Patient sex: M
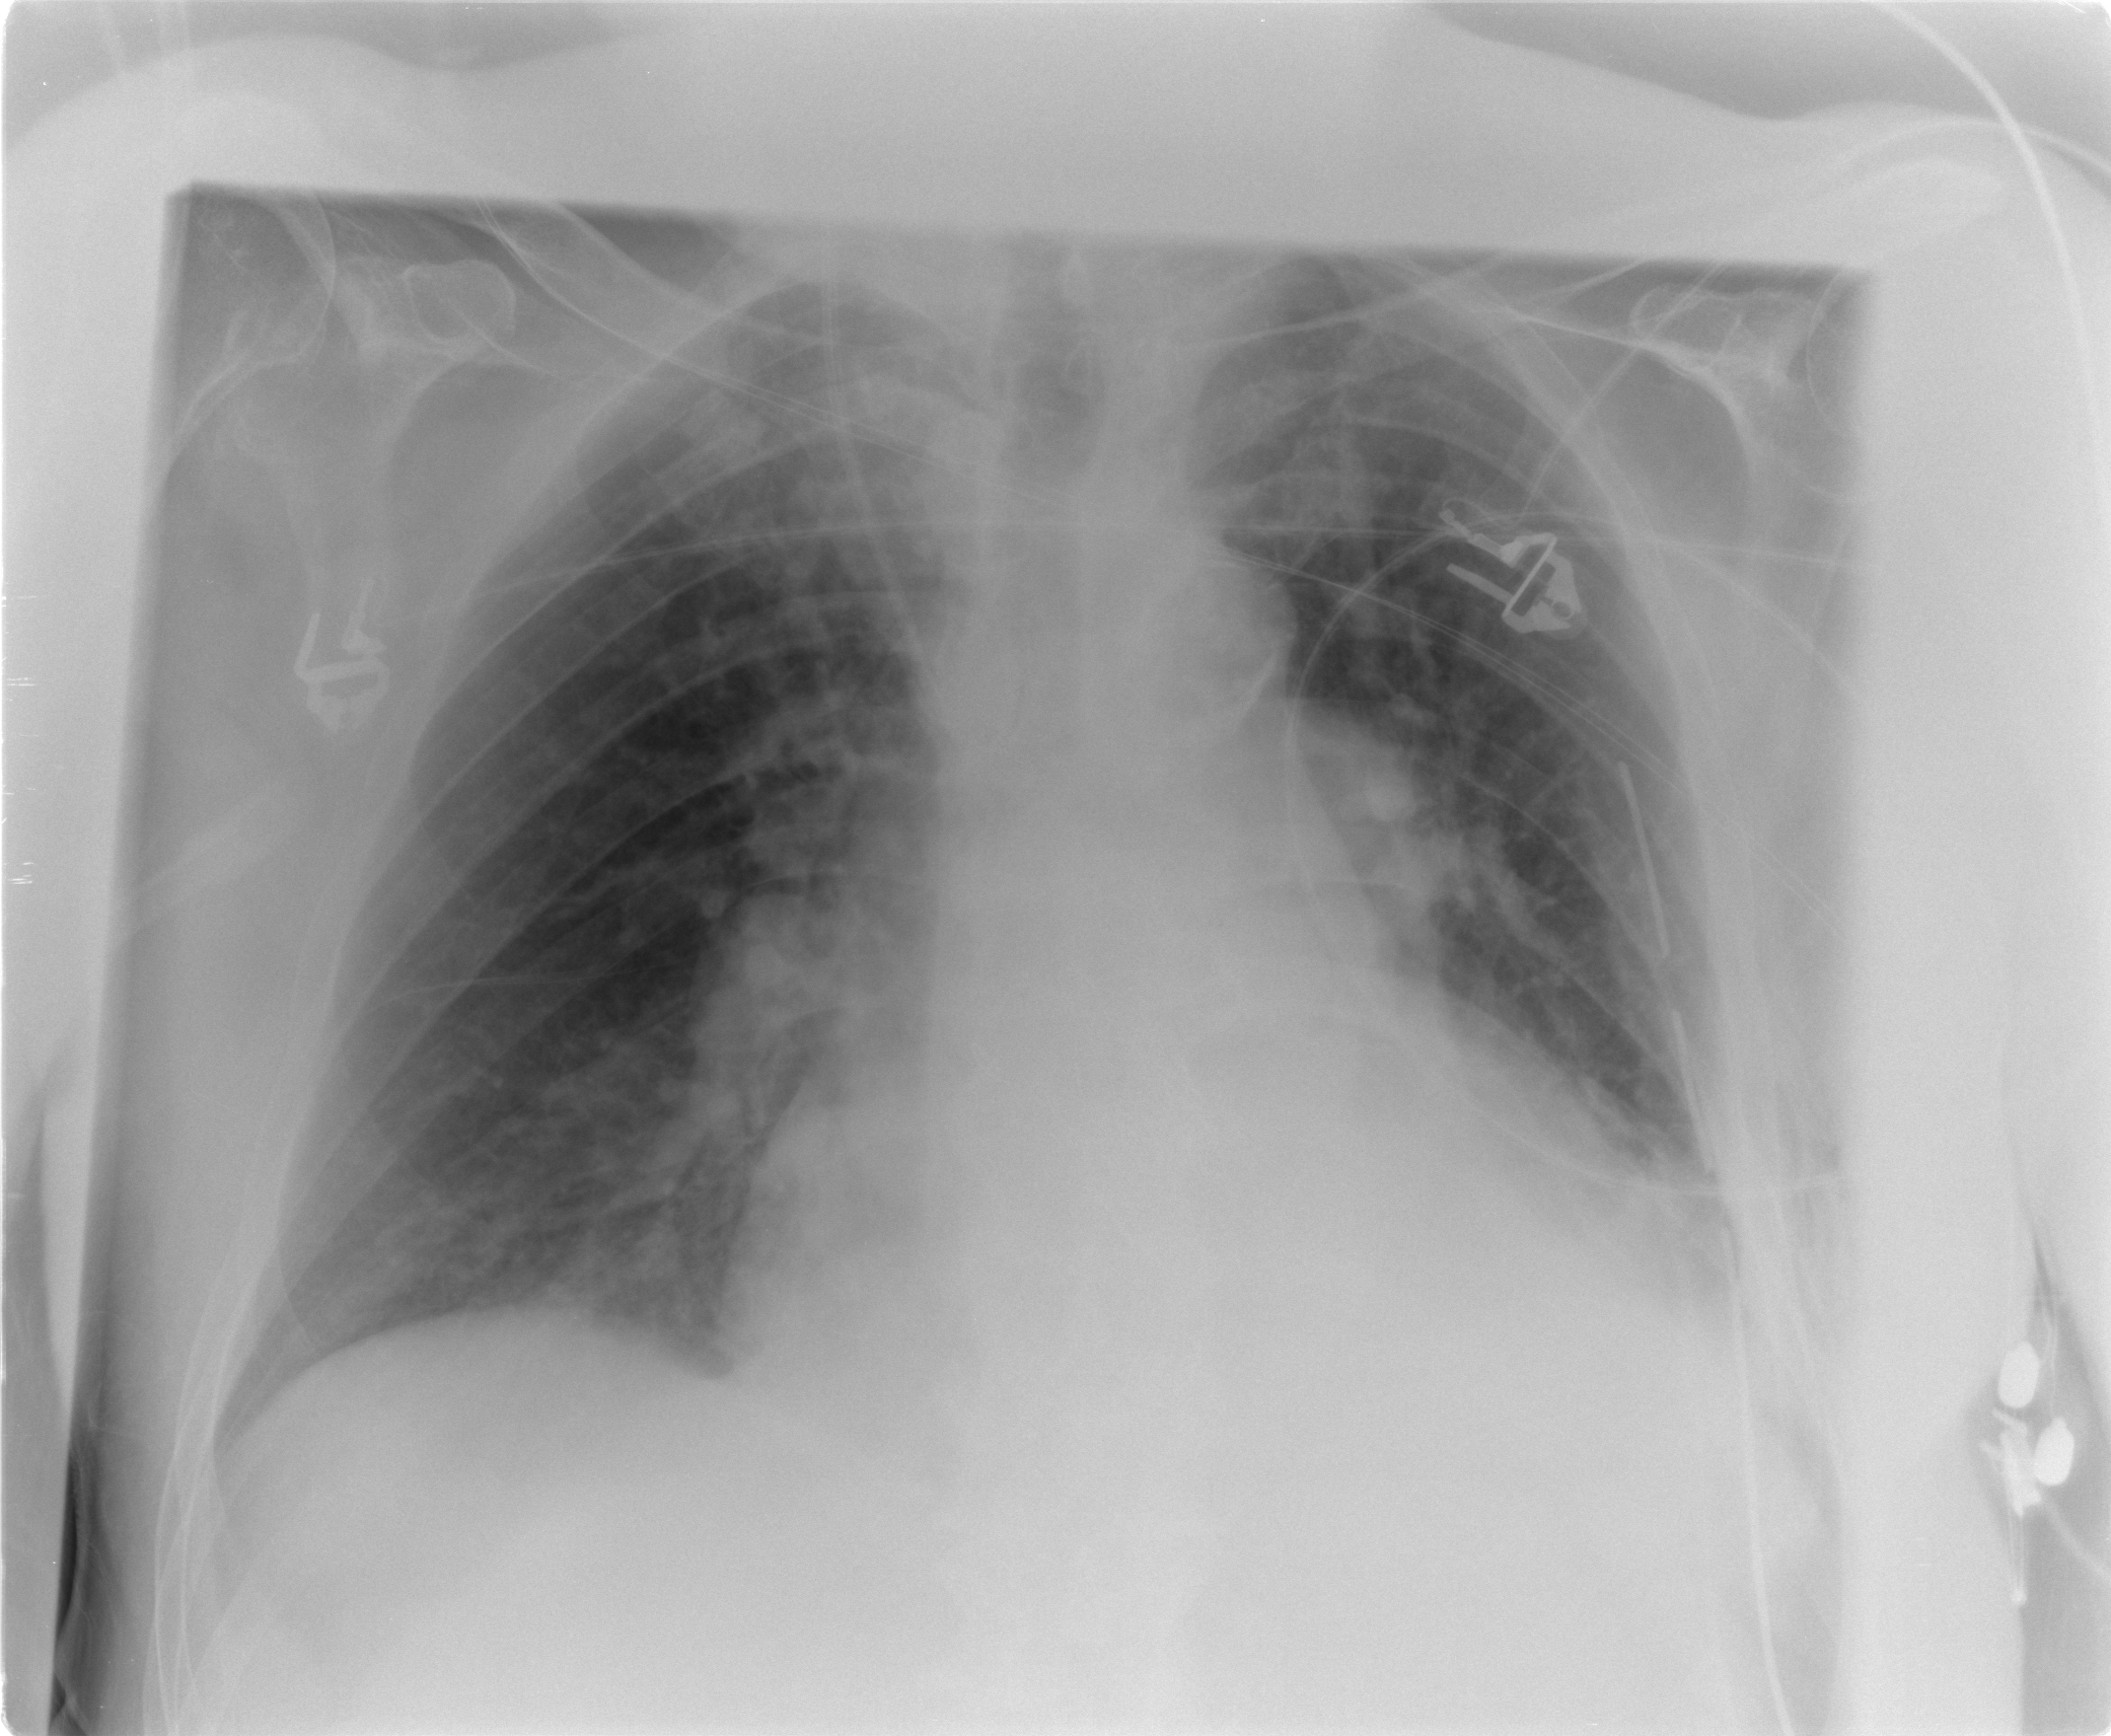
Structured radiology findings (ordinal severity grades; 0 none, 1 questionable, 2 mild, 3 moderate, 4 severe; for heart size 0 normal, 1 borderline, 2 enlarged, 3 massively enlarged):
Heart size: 2
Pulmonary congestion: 2
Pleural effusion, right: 0
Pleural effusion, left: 2
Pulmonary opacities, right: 0
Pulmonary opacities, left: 0
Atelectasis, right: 0
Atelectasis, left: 2